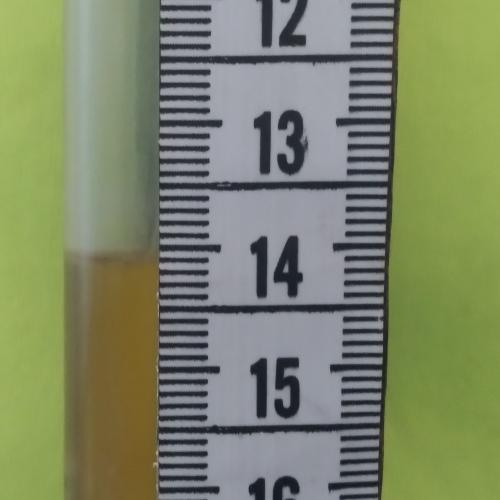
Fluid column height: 14.1 cm